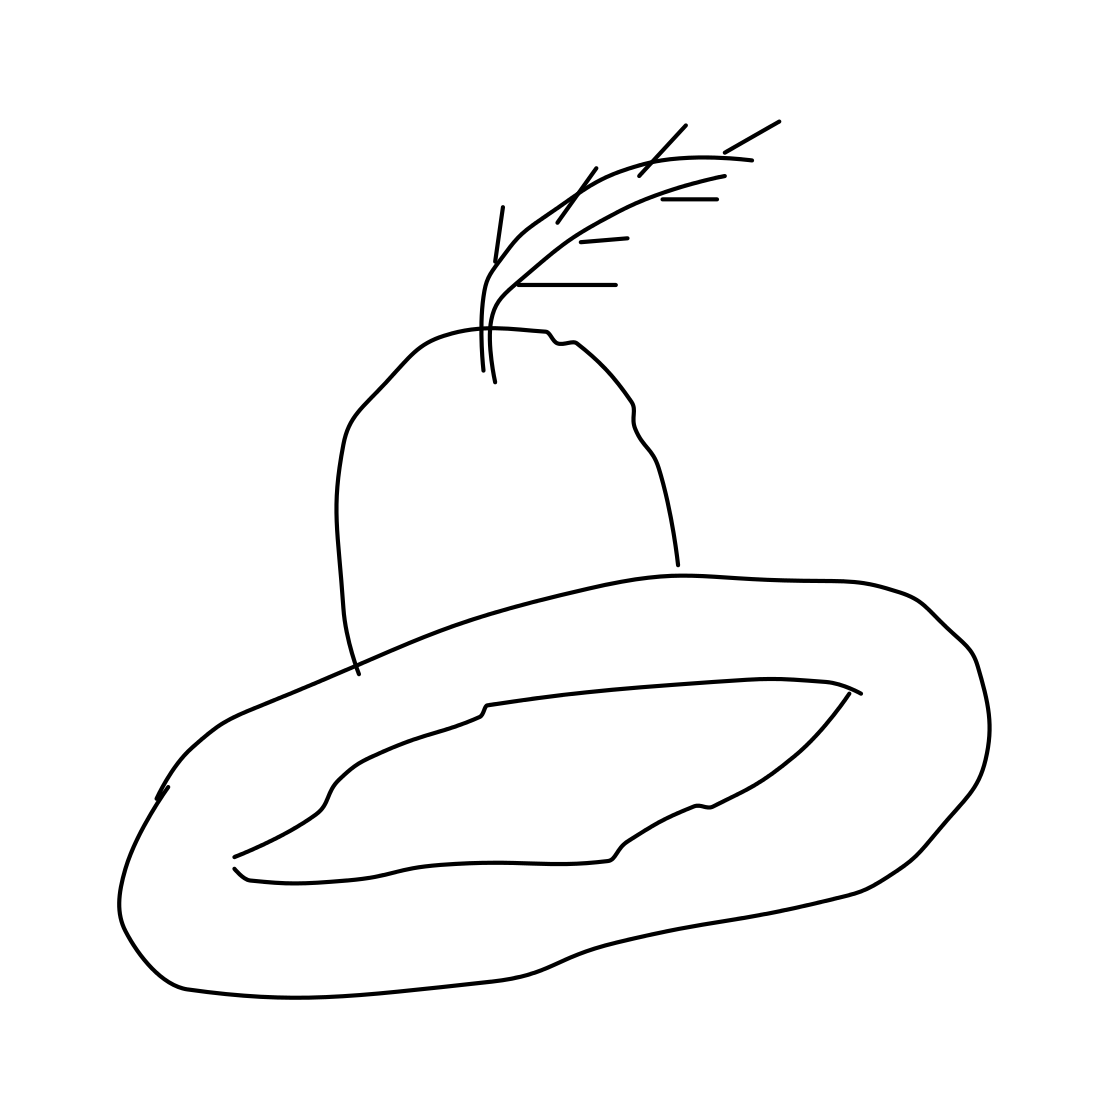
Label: hat